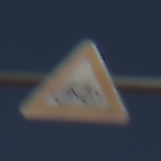
Verkehrszeichen: RadverkehrRechts
Umgebung: Outdoor, Nature
Tageszeit: MorningAfternoon
Wetter: Clear
Licht: Natural
Jahreszeit: NotSpecified
Kontrast: HighContrast